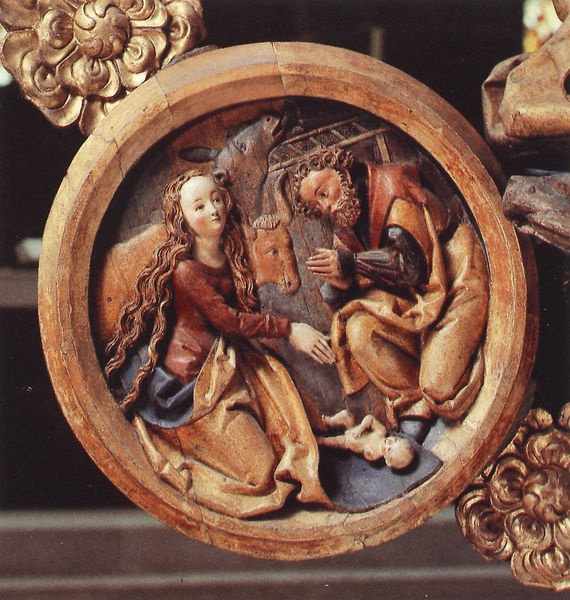
Titel: Englischer Gruß
Künstler: Veit Stoß
Standort: Nürnberg, St. Lorenz (EU - D - B)
Schlagwörter: hand, nackt, umhang, haar, holz, kleid, nacht, stroh, bart, johannes, gold, haare, mantel, kind, esel, kreis, rund, verzierung, foto, jungfrau, beten, gebet, schnitzerei, christus, jesus, stall, medaille, verehrung, maria, anbetung, ochse, bewunderung, christi, josef, joseph, verkündigung, geburt, krippe, ochs, gottesmutter, heilige familie, geburt jesu, bethlehem, heilige nacht, jesus jesuskind, jasuskind, stall weihnachtne, ohne stroh, 남자와 여자와 말 두마리와 아기가 있다